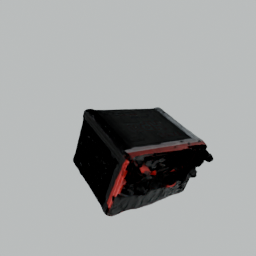
Label: mechanical